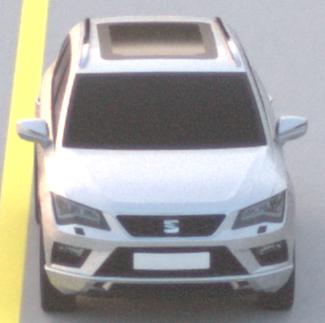
Make: SEAT
Model: Ateca 1.0 TSI Ecomotive
Detailed model: Ateca (5FP)
Model produced from: 2016/08
Model produced until: 2018/08
Doors: 5
Color: white
Road condition: dry road
Daytime: dawn
Contrast: low contrast